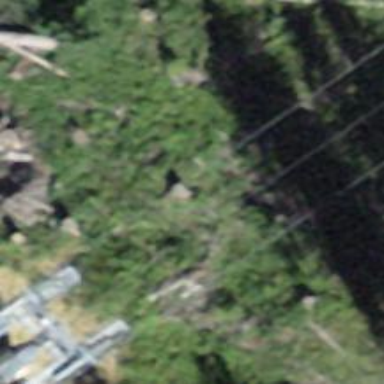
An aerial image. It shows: Pylon used for aerialway.